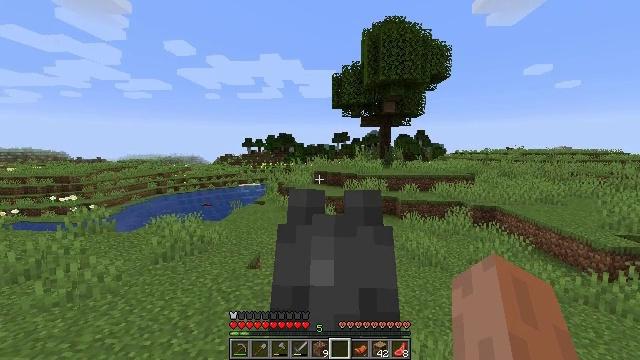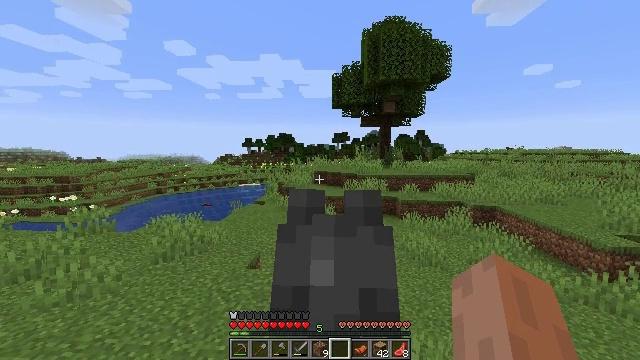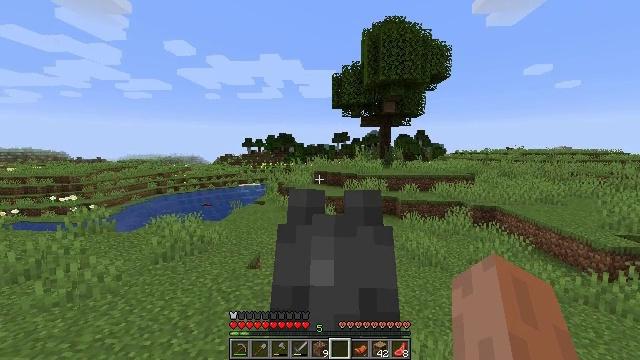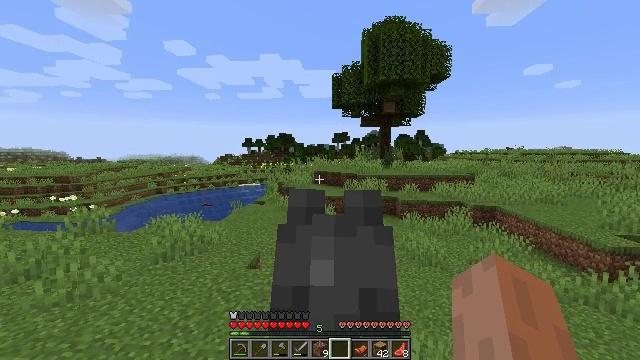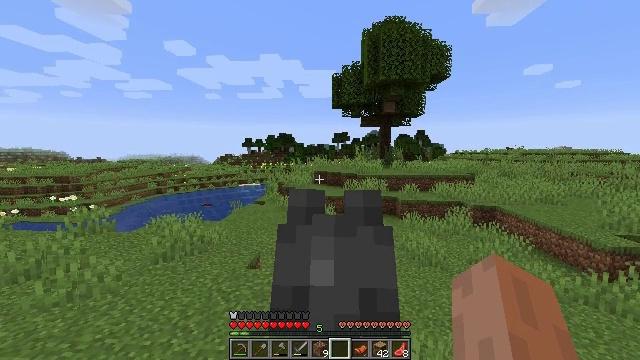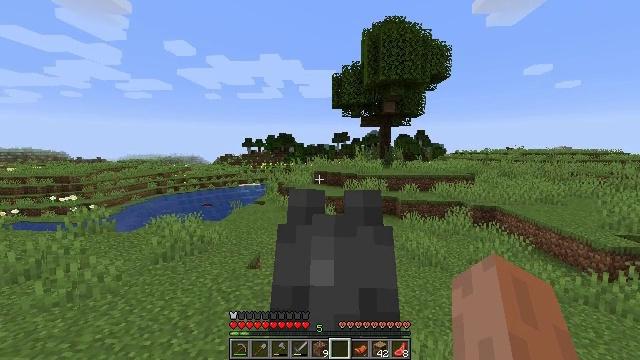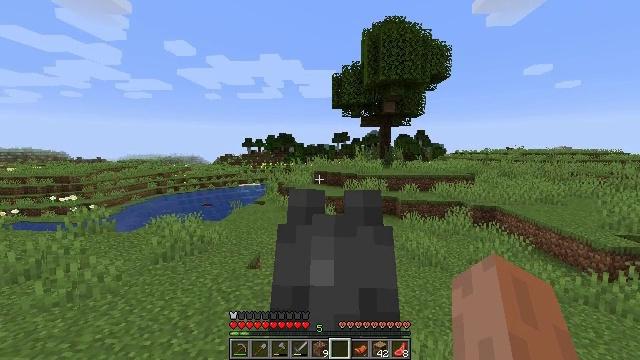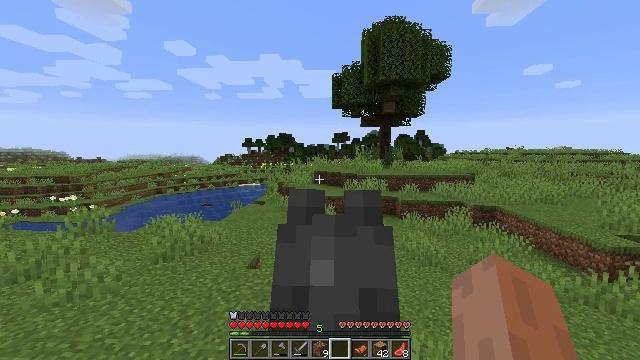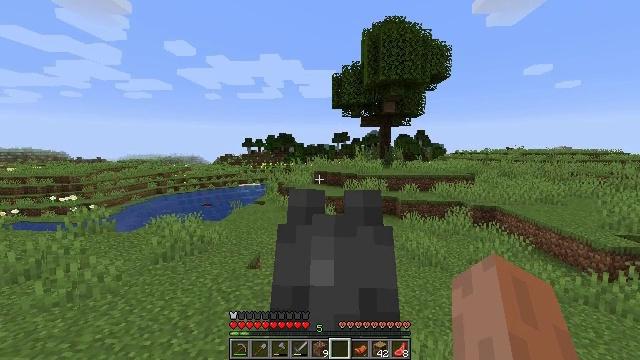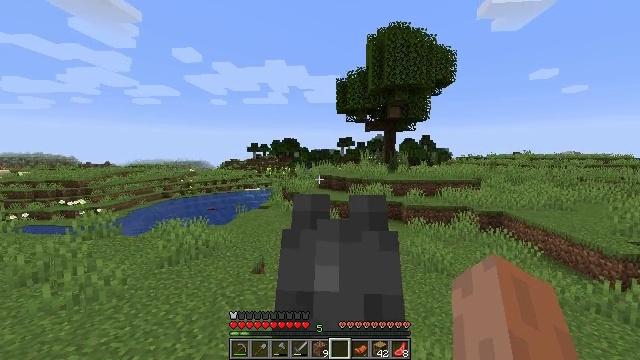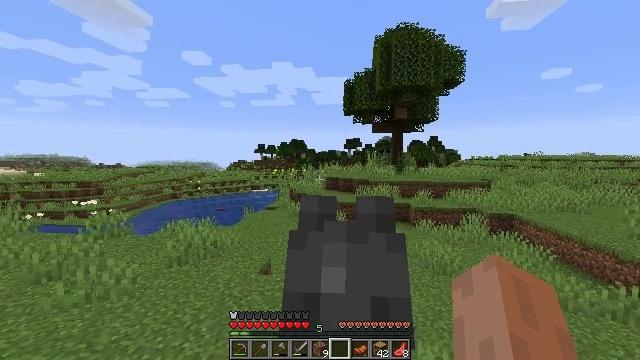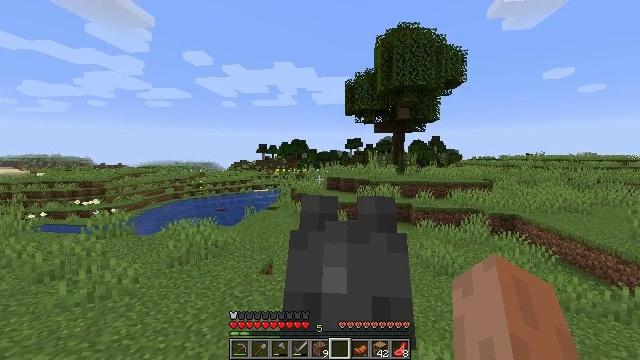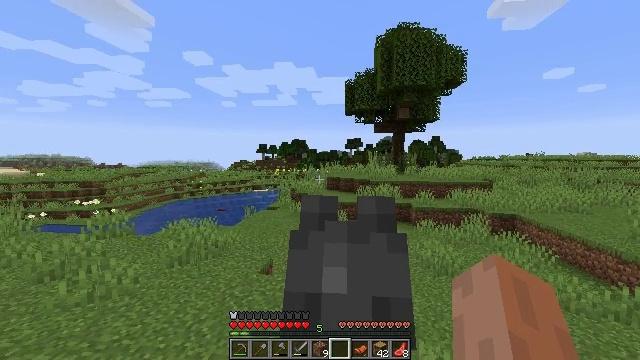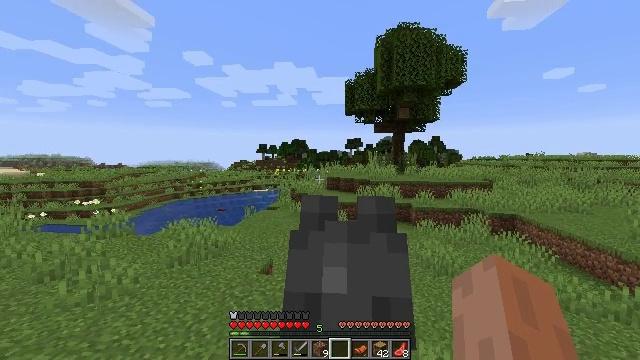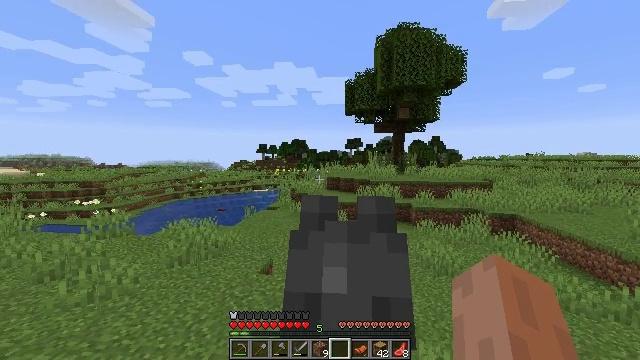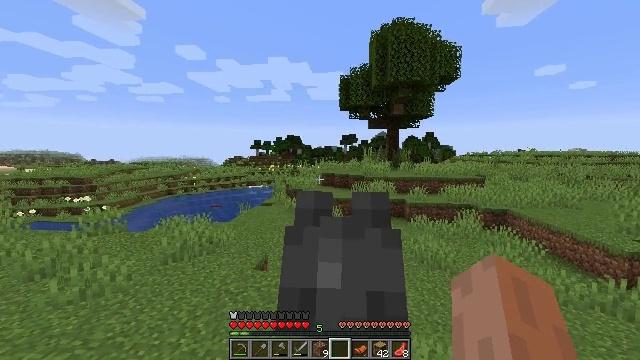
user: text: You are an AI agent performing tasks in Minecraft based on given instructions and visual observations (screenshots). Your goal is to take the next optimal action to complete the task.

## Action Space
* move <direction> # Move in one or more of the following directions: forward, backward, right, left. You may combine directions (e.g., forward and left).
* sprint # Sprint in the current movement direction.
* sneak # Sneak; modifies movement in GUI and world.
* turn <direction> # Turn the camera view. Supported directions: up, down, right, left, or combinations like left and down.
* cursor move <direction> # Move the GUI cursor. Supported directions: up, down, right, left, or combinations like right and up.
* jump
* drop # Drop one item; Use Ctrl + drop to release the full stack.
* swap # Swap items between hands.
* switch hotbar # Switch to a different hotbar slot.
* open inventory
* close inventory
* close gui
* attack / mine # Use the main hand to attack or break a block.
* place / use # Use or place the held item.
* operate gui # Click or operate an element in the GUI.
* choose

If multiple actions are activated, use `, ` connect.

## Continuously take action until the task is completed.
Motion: motion action
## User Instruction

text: Collect coarse dirt blocks.
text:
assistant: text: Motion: no_op
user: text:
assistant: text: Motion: no_op
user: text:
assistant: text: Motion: no_op
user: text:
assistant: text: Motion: no_op
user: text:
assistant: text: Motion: no_op
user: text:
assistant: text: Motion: no_op
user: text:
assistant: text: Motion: no_op
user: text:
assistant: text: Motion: no_op
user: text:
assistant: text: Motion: turn left and up
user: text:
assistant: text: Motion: turn left
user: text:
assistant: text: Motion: no_op
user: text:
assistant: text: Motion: no_op
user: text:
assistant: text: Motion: no_op
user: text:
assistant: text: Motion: no_op
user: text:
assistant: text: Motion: turn right
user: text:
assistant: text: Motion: turn down
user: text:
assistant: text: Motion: turn left and down
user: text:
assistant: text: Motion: no_op
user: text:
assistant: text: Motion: no_op
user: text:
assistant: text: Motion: no_op
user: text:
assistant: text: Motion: no_op
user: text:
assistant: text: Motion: no_op
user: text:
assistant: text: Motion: no_op
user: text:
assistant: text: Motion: no_op
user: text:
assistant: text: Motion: no_op
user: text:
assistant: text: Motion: no_op
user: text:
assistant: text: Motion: no_op
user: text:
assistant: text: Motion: no_op
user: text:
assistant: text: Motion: no_op
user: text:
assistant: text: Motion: no_op